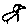
Label: bird